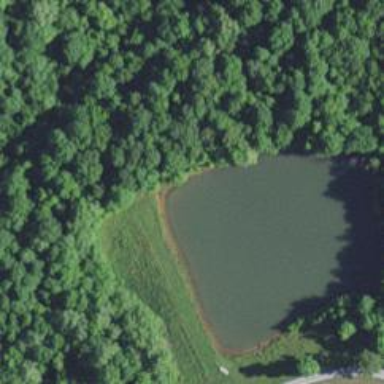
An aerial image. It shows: Peaceful pond surrounded by nature.